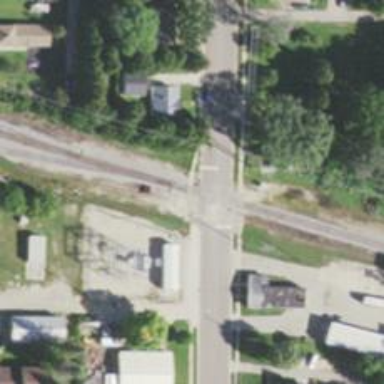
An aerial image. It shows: Railway crossing.